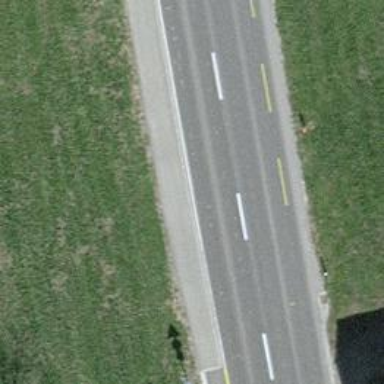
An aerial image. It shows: Secondary road with asphalt surface. There is dedicated cycle lane on the left side.